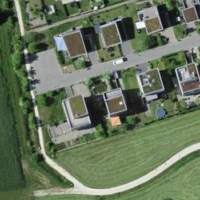
EUNIS habitat code: 52
Species observed at this site:
Primula veris